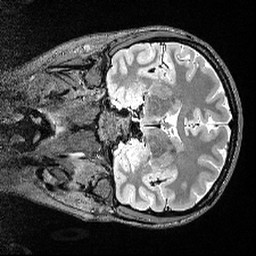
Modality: T2w
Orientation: coronal
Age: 27
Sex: female